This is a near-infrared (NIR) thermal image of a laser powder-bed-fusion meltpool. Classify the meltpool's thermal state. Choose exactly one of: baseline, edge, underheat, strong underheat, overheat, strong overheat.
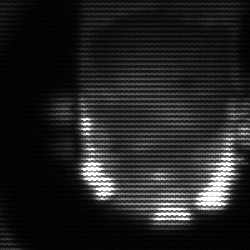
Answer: baseline